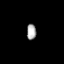
Tissue: prostate
Cell type: T cells
Senescence score: 0.3325
Nuclear area (px): 148
Mean DAPI intensity: 164.777